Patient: sex F, age 72
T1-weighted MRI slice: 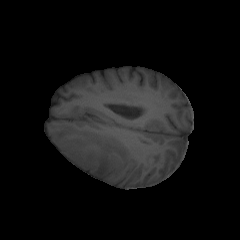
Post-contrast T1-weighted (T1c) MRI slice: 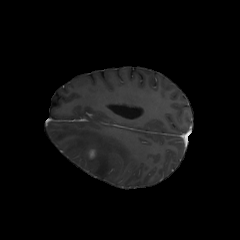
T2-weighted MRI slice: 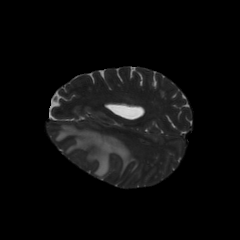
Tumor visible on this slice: yes
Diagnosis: Glioblastoma, IDH-wildtype
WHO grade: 4